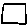
Label: square